Question: If I use the following call in C++, I would expect the WorkingSet of the process to never drop below 100MB.
However, the OS still trims the working set back to 16MB, even if I make this call.
Setting WorkingSet to 100MB would lead to a dramatic increase in my application speed, by eliminating soft page page faults (see the diagram below).
What am I doing wrong?
'''
SIZE_T workingSetSizeMB = 100;
int errorCode = SetProcessWorkingSetSizeEx(
GetCurrentProcess(),
(workingSetSizeMB - 1) * 1024 * 1024), // dwMinimumWorkingSetSize
workingSetSizeMB * 1024 * 1024, // dwMaximumWorkingSetSize,
QUOTA_LIMITS_HARDWS_MIN_ENABLE | QUOTA_LIMITS_HARDWS_MAX_DISABLE
);
// errorCode returns 1, so the call worked.
'''
I wrote a test C++ project to allocate 100MB of data to bring the WorkingSet over 100MB (as viewed within Process Explorer), then deallocated that memory. However, the OS trimed the WorkingSet back to 16MB as soon as I deallocated that memory. I can provide the test C++ project I used if you wish.
Why is Windows providing a call to SetProcessWorkingSetSizeEx() if it doesn't appear to work? I must be doing something wrong.
The diagram below shows the dramatic increase in the number of soft page faults (the red spikes) when the green line (the working set) dropped from 50MB to 30MB.

In the end, we ended up ignoring the problem, as it didn't impact performance that much.
More importantly, SetProcessWorkingSetSizeEx does control the current WorkingSet, and is related in any way to soft page faults. All it does is prevent hard page faults, by preventing the current WorkingSet being paged out to the hard drive.
In other words, if one wants to reduce soft page faults, SetProcessWorkingSetSizeEx has absolutely no effect, as it refers to hard page faults.
There is a great writeup in "Windows via C/C++" (Richter) which how Windows deals with memory.
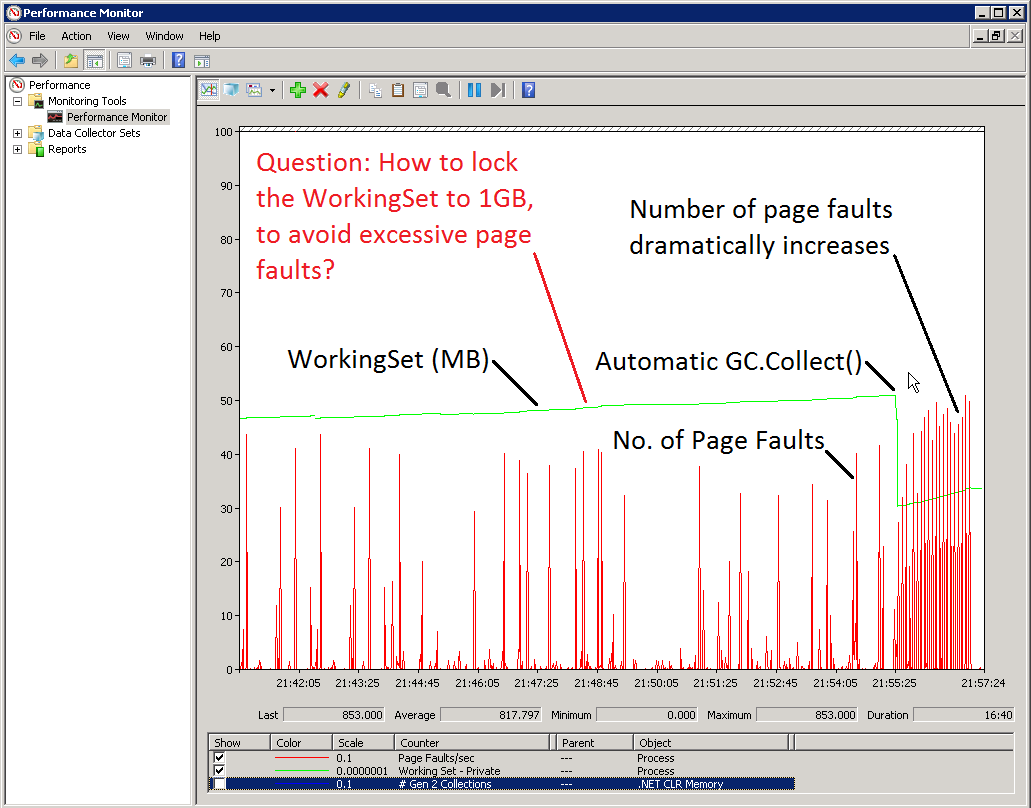
Answer: Page faults are cheap and are to be expected. Real-time applications, high-end games, high-intensity processing and BluRay playback all happily work at full-speed with page-faults. Page faults are not the reason your application is slow.
To find out why your application is slow, you need to do some application profiling of your application.
To specifically answer your question - the page faults that are occurring when you've just had a GC.Collect() aren't page-in faults, they're demand-zeroed page faults caused by the fact that the GC has just allocated a new huge block of demand-zeroed pages to move your objects to. Demand zero pages aren't serviced from your pagefile and incur no disk cost, but they are still page-faults, hence why they show on your graph.
As a general rule, Windows is better at managing your system resources than you are, and it's defaults are highly tuned for the average case of normal programs. It is quite clear from your example that you are using a garbage collector, and hence you've already offloaded the task of dealing with working sets and virtual memory and so on to the GC implementation. If SetProcessWorkingSetSize was a good API call to improve GC performance, the GC implementation would do it.
My advice to you is to profile your app. The main cause of slowdown in managed applications is writing bad managed code - not the GC slowing you down. Improve the big-O performance of your algorithms, offload expensive work through the use of things like Future and BackgroundWorker and try to avoid doing synchronous requests to the network - but above all, the key to getting your app fast is to it.